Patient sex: M
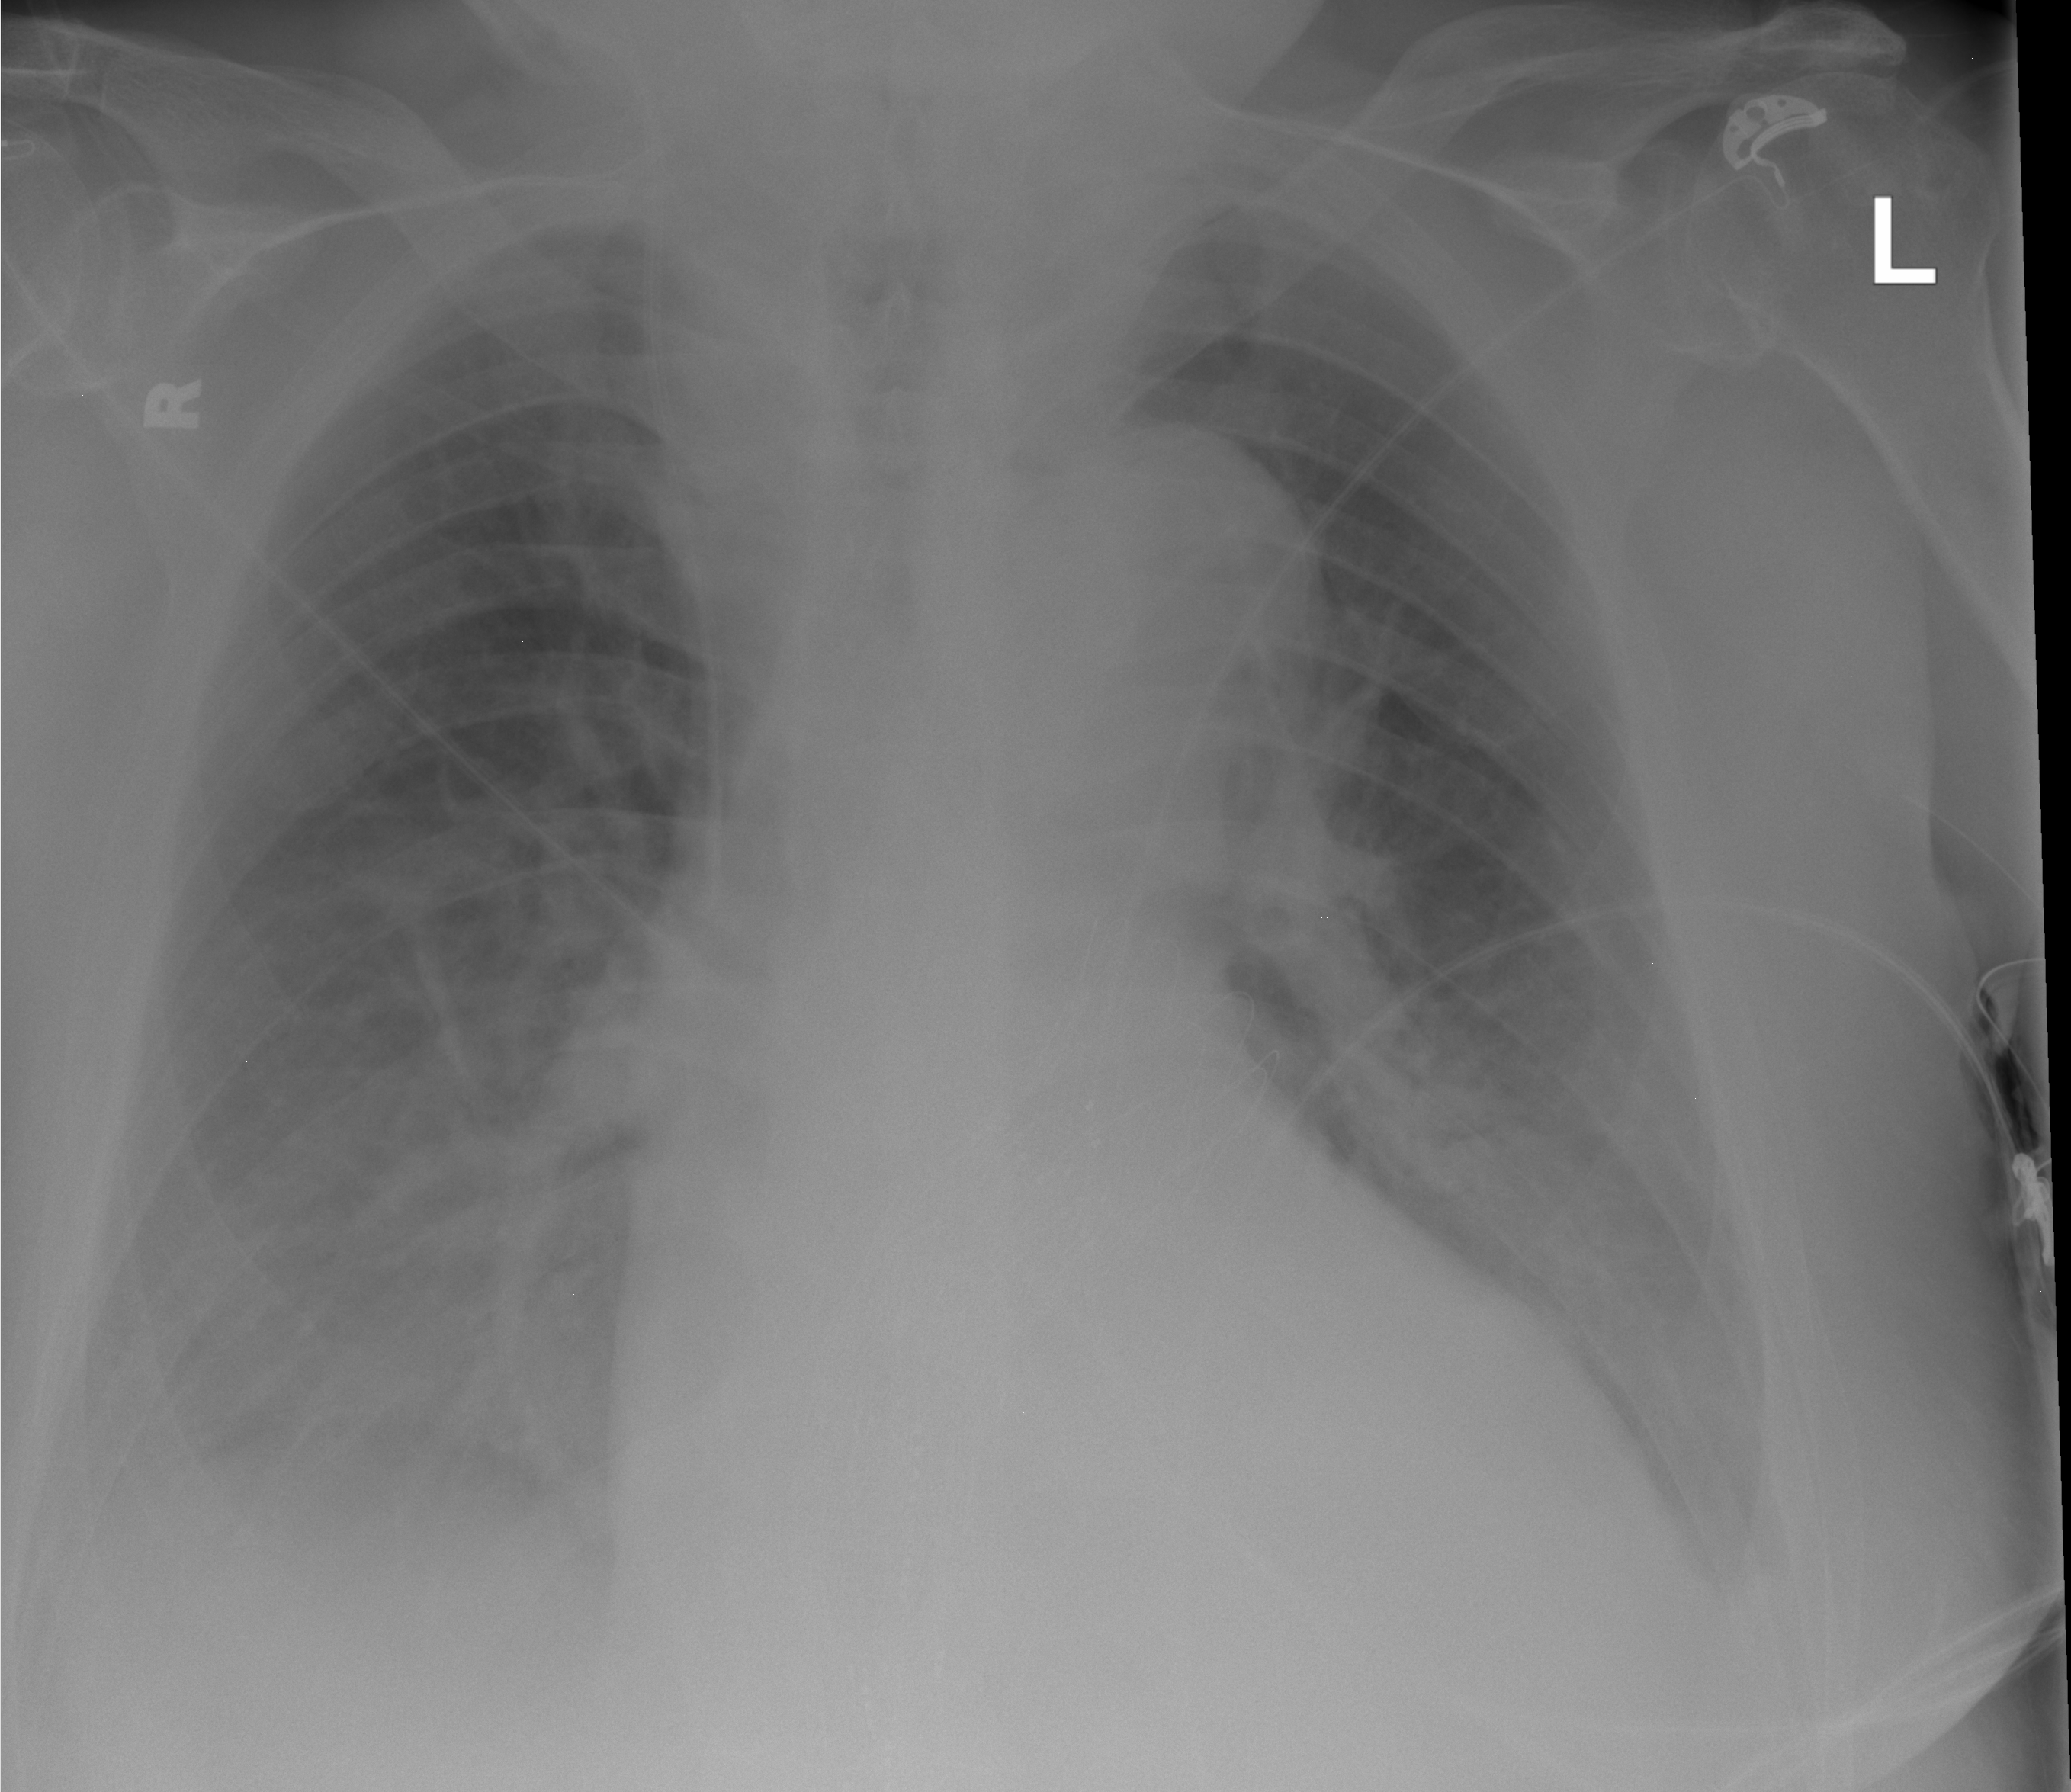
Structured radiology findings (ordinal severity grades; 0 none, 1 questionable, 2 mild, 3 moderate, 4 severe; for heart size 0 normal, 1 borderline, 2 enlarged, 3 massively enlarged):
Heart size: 2
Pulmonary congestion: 2
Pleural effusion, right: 3
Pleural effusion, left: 2
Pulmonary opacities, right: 0
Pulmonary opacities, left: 0
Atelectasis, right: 2
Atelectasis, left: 2